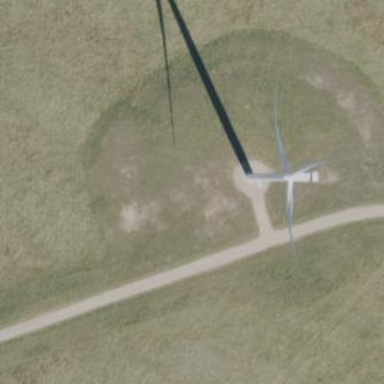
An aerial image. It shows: Wind generator in the form of horizontal axis wind turbine.